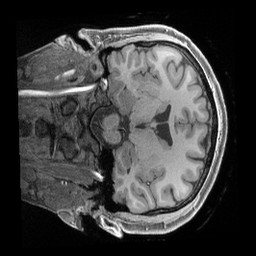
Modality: T1w
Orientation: coronal
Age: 26
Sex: male
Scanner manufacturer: siemens
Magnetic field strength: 3 T
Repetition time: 2.4 s
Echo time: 0.00241 s